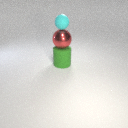
large red metal sphere below small cyan rubber sphere